在平面直角坐标系中，以原点 \( O \) 为圆心的圆过点 \( A(7,0) \)，直线 \( y = kx - 3k + 4 \) 与 \(\odot O \) 交于 \( B, C \) 两点，则弦 \( BC \) 的长的最小值为\underline{~~~~~~~}。
【解答】
【答案】证明见解析

【详解】证明：连接 \( OC \)，如图所示。

∴ 直线 \( y = kx - 3k + 4 = k(x - 3) + 4 \)，

$\because$ $k(x-3) = y-4$,

$\because$ $k$ 有无数个值,

$\therefore$ $x-3=0$, $y-4=0$,

解得 $x=3$, $y=4$,

$\therefore$ 直线必过点 $D(3,4)$,

$\therefore$ 最短的弦 $CB$ 是过点 $D$ 且与该圆直径垂直的弦,

$\because$ 点 $D$ 的坐标是 $(3,4)$,

$\therefore$ $OD=5$,

$\because$ 以原点 $O$ 为圆心的圆过点 $A(7,0)$,

$\therefore$ 圆的半径为 $7$,

$\therefore$ $OB=7$,

$\therefore$ 由勾股定理得: $BD=2\sqrt{6}$,

$\therefore$ $BC$ 的长的最小值为 $BC=2BD=4\sqrt{6}$;

故答案为: $4\sqrt{6}$.

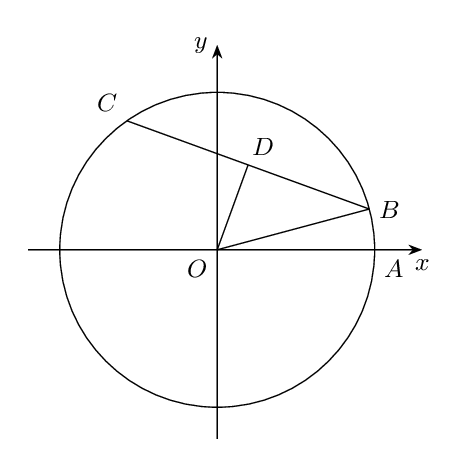